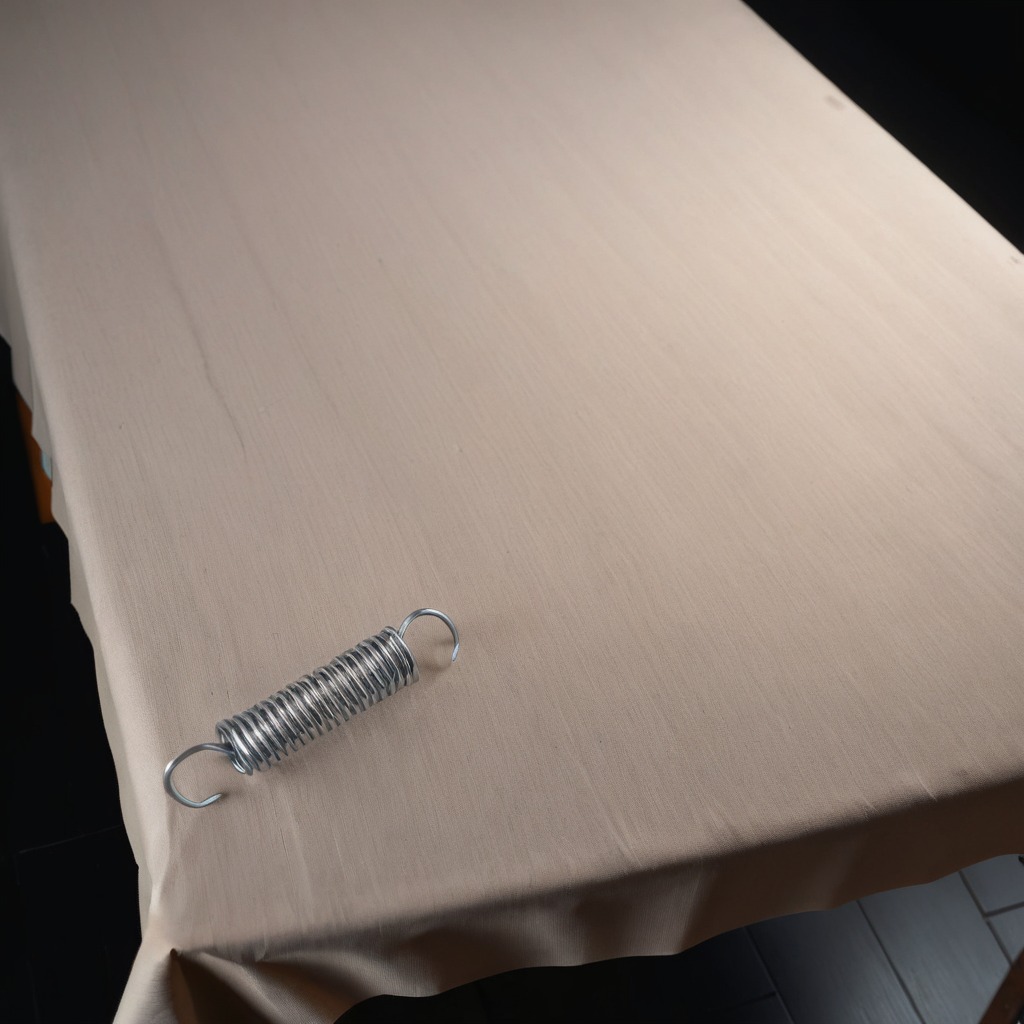
A coiled metal spring is lying on the wooden table.